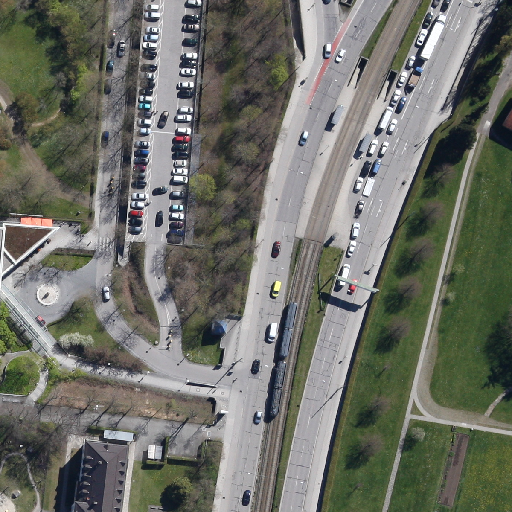
Referring expression: bus